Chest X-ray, AP view. Patient: 42 years old, sex F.
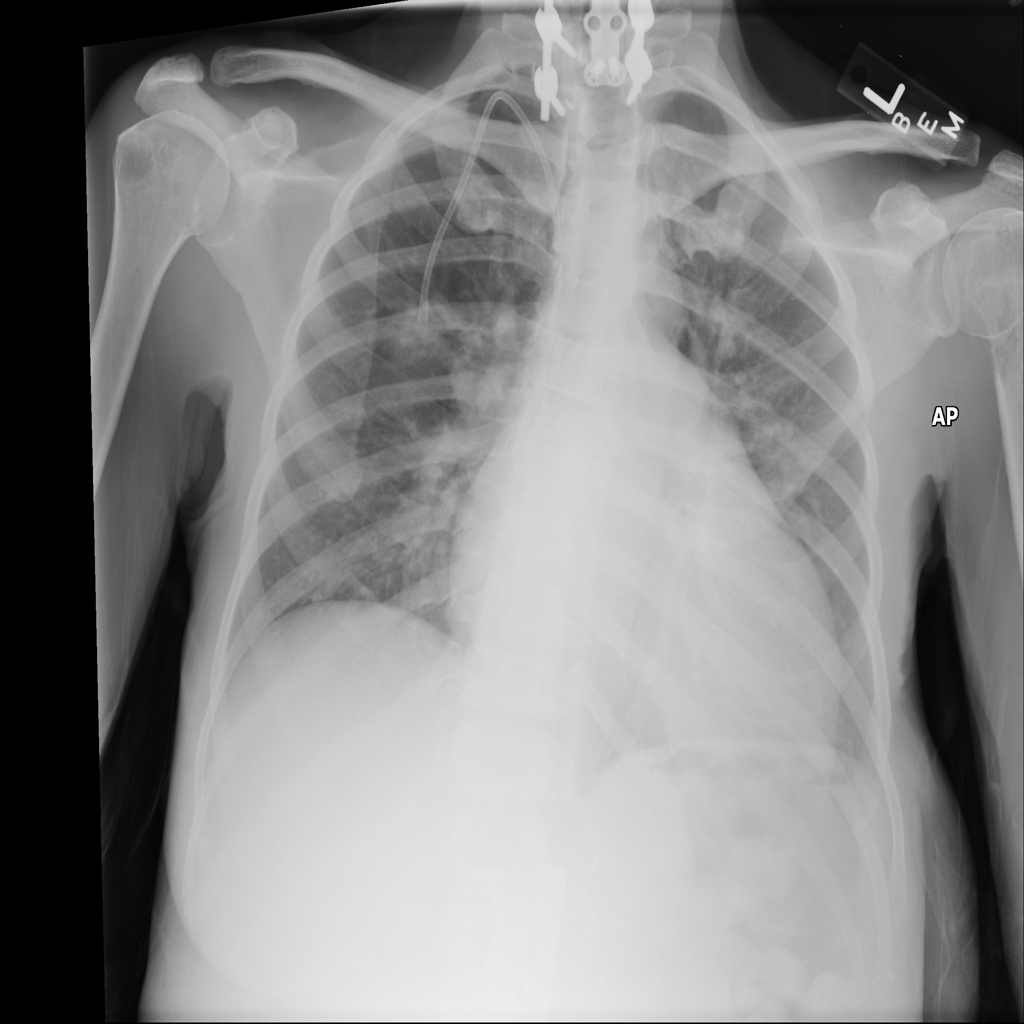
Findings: Cardiomegaly